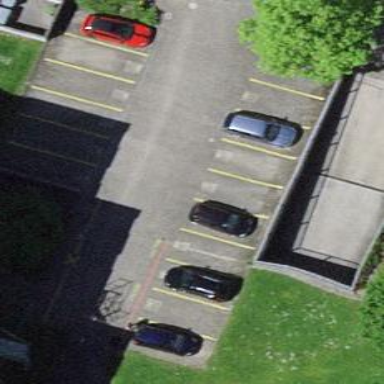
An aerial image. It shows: Parking area.